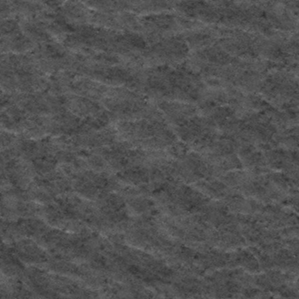
Label: frost